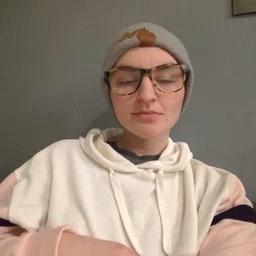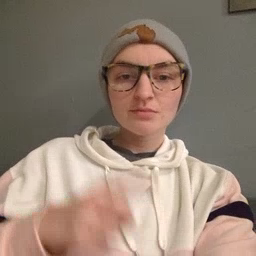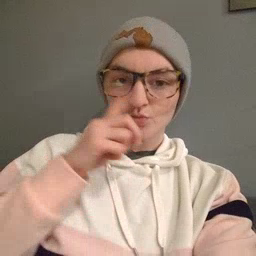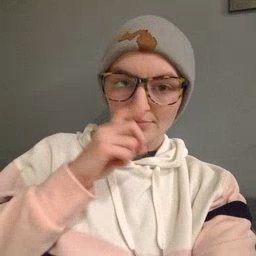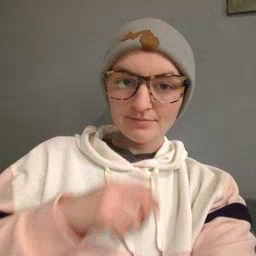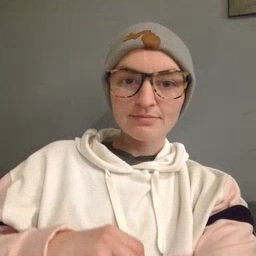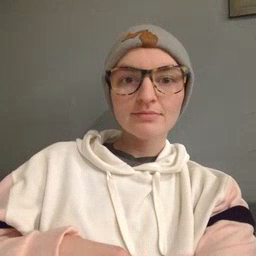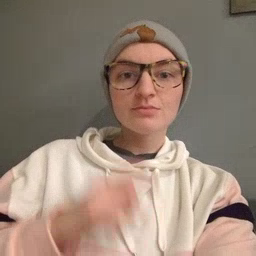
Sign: doll